Question: I have my 'Java/C' code running in NetBeans IDE. Where i have some mess algorithms which is like largest/longest something like following:
'''
if () {
while() {
for() {
}
}
} elseif( ) {
for() {
while() {
for() {
}
}
}
} elseif( ) {
do {
for () {
if() {
} else {
}
}
} while() ;
} elseif( ) {
switch() {
if(a.starsWith()) {
for() {
do {
for() {
if() {
} elseif() {
} else {
switch() { }
}
}
} while();
}
}
}
} elseif( ) {
} elseif( ) {
} elseif( ) {
}
'''
Therefore, to find out how do i get this following type of indent highlighted lines?

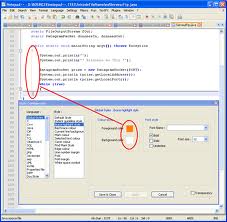
Answer: Not sure what your question is, and the image you attached is too small:-(
Anyways, you can specify the type of indent you want NetBeans to use for your code in Preferences -> Editor -> Formatting. You can choose the indents to be tabs, or (recommended) spaces. There is a box where you type in the number of spaces you want per tab.
Also, you can make NetBeans format the code automatically for you, under Source -> Format.
Hope this helps!